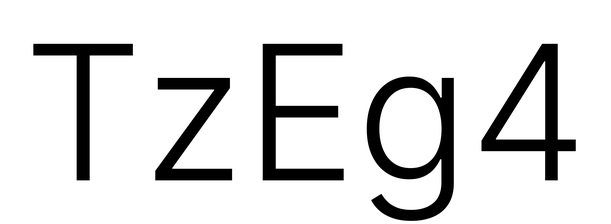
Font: Inter_Light